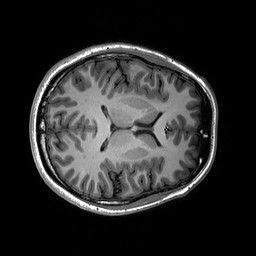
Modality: T1w
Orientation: axial
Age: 22
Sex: female
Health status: healthy
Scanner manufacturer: siemens
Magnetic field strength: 3 T
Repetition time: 2.3 s
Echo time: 0.00236 s